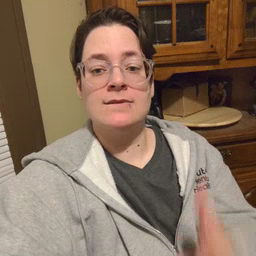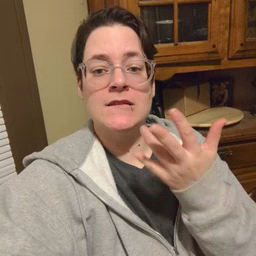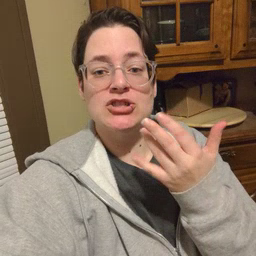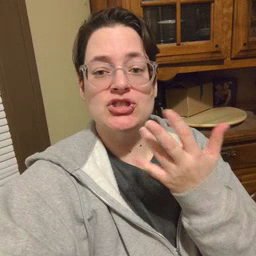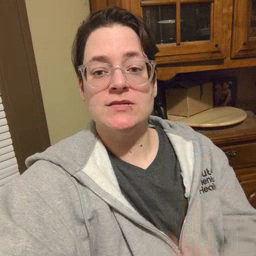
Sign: finger